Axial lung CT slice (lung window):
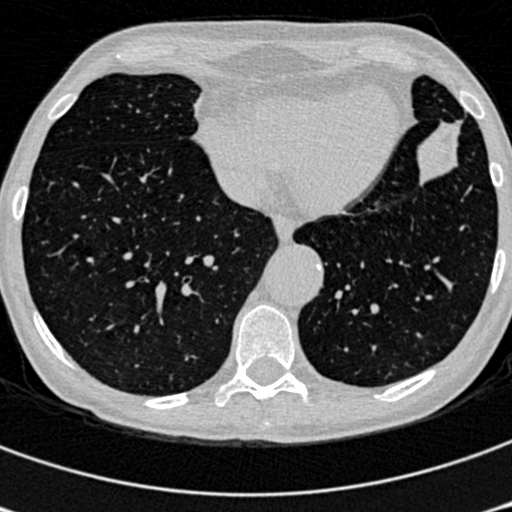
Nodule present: no